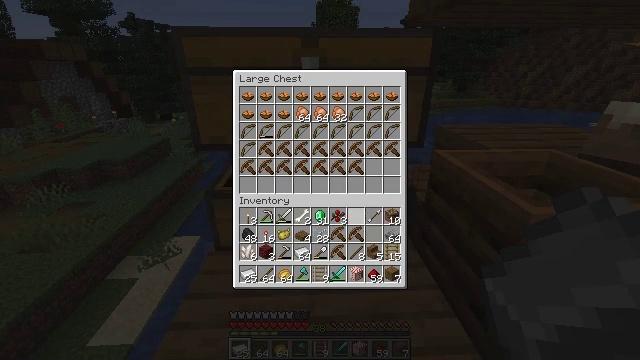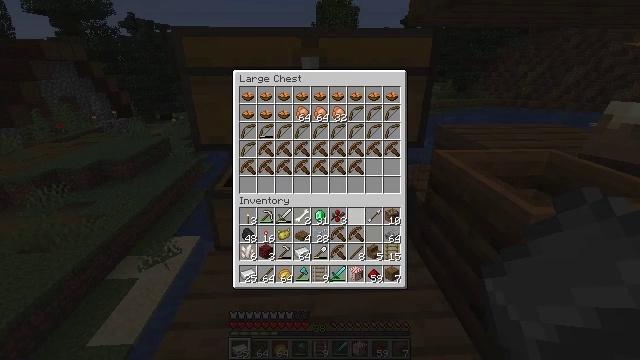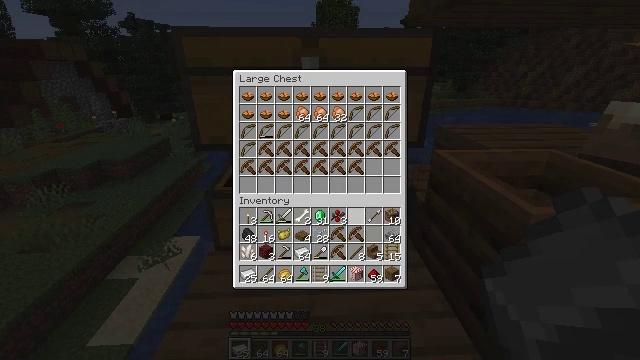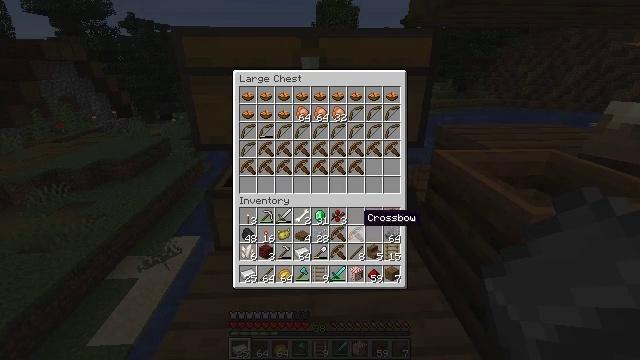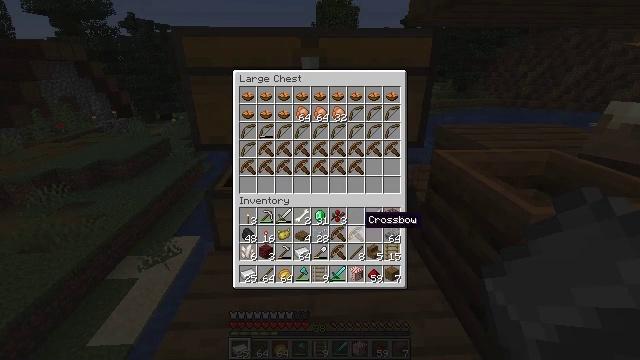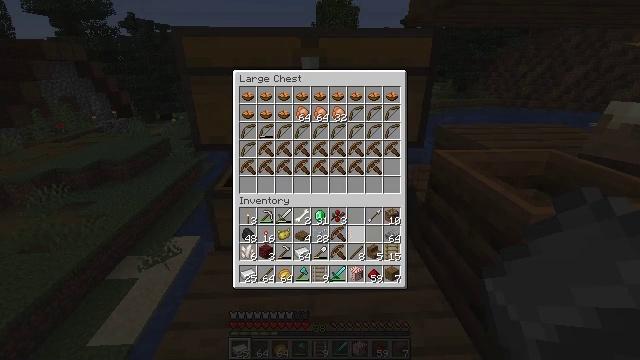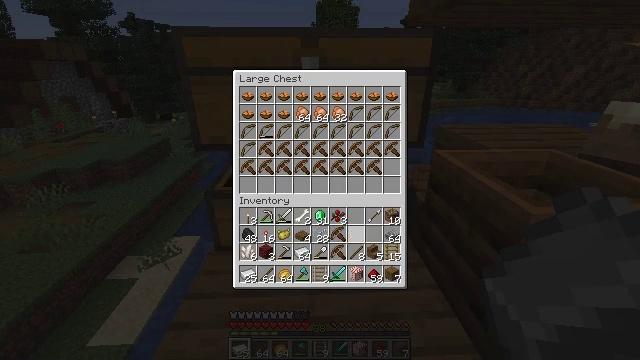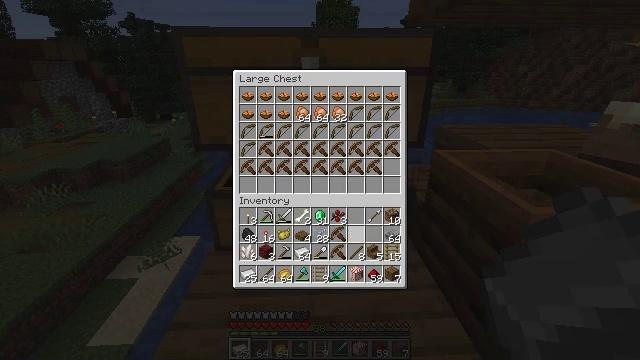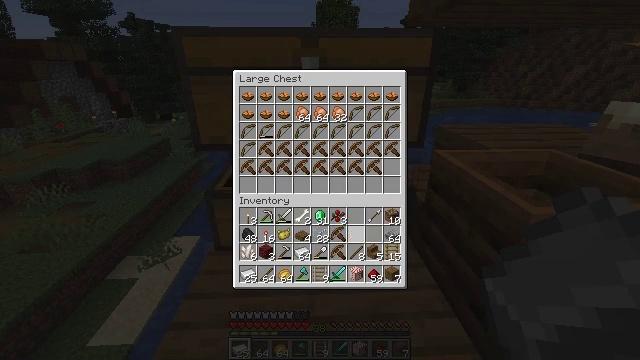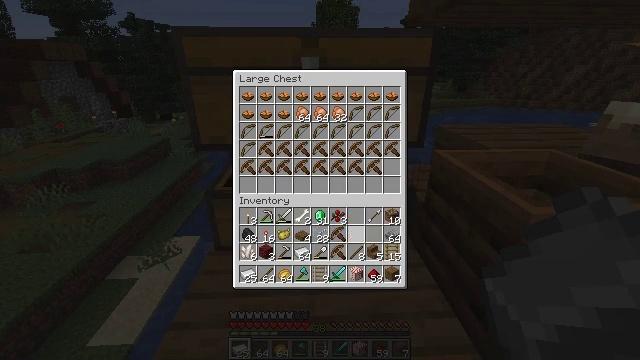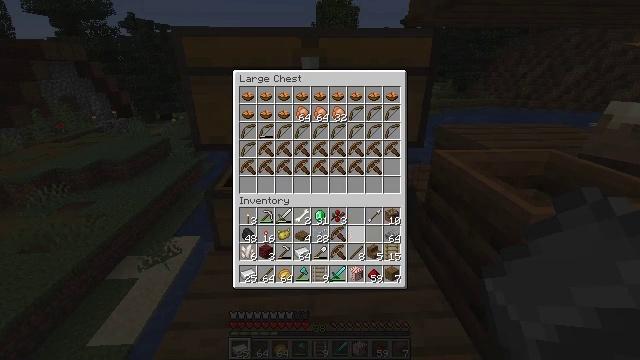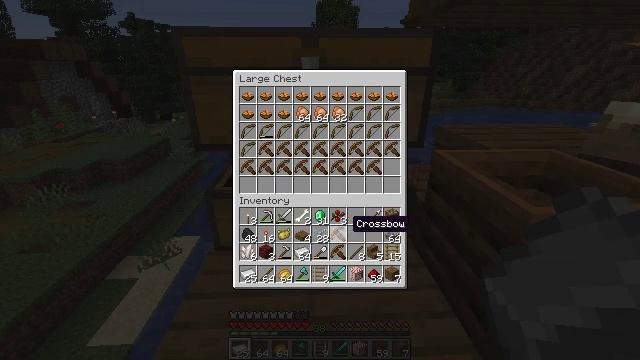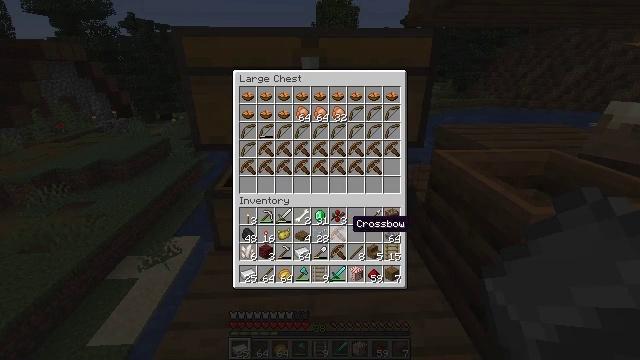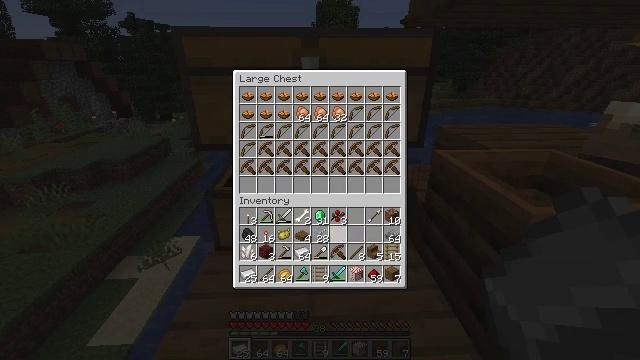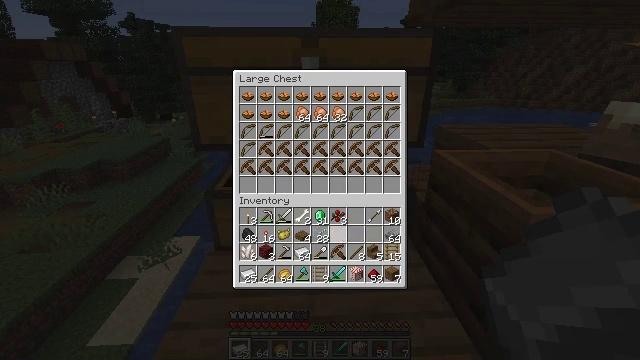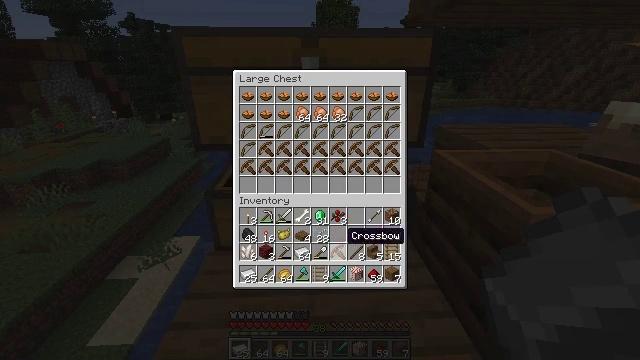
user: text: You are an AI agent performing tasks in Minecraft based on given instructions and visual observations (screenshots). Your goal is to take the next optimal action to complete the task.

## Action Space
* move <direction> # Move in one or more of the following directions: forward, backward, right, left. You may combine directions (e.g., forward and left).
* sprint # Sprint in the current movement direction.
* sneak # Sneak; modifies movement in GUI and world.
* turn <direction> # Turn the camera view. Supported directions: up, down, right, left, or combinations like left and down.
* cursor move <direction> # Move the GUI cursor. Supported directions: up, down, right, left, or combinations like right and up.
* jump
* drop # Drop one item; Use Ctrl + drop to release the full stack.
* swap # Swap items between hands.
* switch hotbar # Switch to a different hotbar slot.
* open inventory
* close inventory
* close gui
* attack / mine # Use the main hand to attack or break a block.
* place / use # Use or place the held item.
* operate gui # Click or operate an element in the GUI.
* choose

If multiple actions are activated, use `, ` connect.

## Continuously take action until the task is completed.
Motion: motion action
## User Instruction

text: Attack the spruce stairs to remove them.
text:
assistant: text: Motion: sneak, operate gui
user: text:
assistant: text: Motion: sneak, operate gui
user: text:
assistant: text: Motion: sneak
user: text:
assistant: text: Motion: sneak
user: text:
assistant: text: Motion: sneak, operate gui
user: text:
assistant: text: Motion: sneak, operate gui
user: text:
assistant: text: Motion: sneak, operate gui
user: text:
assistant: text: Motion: sneak
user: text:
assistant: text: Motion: sneak
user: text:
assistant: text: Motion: sneak
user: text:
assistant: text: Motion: sneak
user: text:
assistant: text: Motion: sneak
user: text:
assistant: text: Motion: sneak, operate gui
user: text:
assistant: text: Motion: sneak, operate gui
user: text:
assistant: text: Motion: sneak, cursor move down
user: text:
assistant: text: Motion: sneak
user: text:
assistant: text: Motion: sneak
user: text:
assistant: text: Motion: sneak, operate gui
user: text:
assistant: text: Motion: sneak, operate gui
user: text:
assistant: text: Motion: sneak, operate gui
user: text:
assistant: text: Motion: sneak
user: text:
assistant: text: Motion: sneak
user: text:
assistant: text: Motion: sneak, cursor move right
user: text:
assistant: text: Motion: sneak, cursor move right
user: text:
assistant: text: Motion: sneak, cursor move right
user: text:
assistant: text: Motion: sneak
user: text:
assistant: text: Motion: sneak
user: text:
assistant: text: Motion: no_op
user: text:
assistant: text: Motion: no_op
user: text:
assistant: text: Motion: no_op